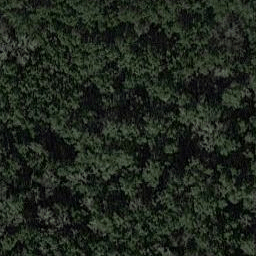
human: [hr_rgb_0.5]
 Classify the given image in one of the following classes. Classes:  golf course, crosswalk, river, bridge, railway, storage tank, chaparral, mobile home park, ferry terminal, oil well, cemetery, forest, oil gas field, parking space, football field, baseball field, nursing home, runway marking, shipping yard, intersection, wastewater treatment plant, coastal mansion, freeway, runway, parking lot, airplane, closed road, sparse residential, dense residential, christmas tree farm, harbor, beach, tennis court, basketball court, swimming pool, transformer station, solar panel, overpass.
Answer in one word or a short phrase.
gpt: forest